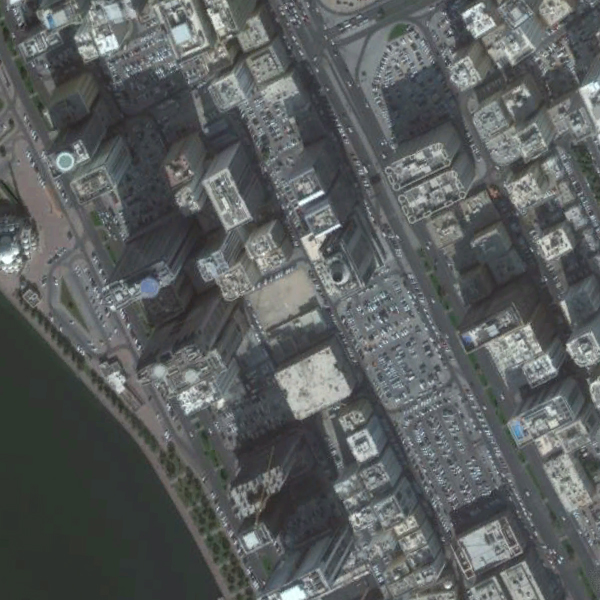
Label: Commercial